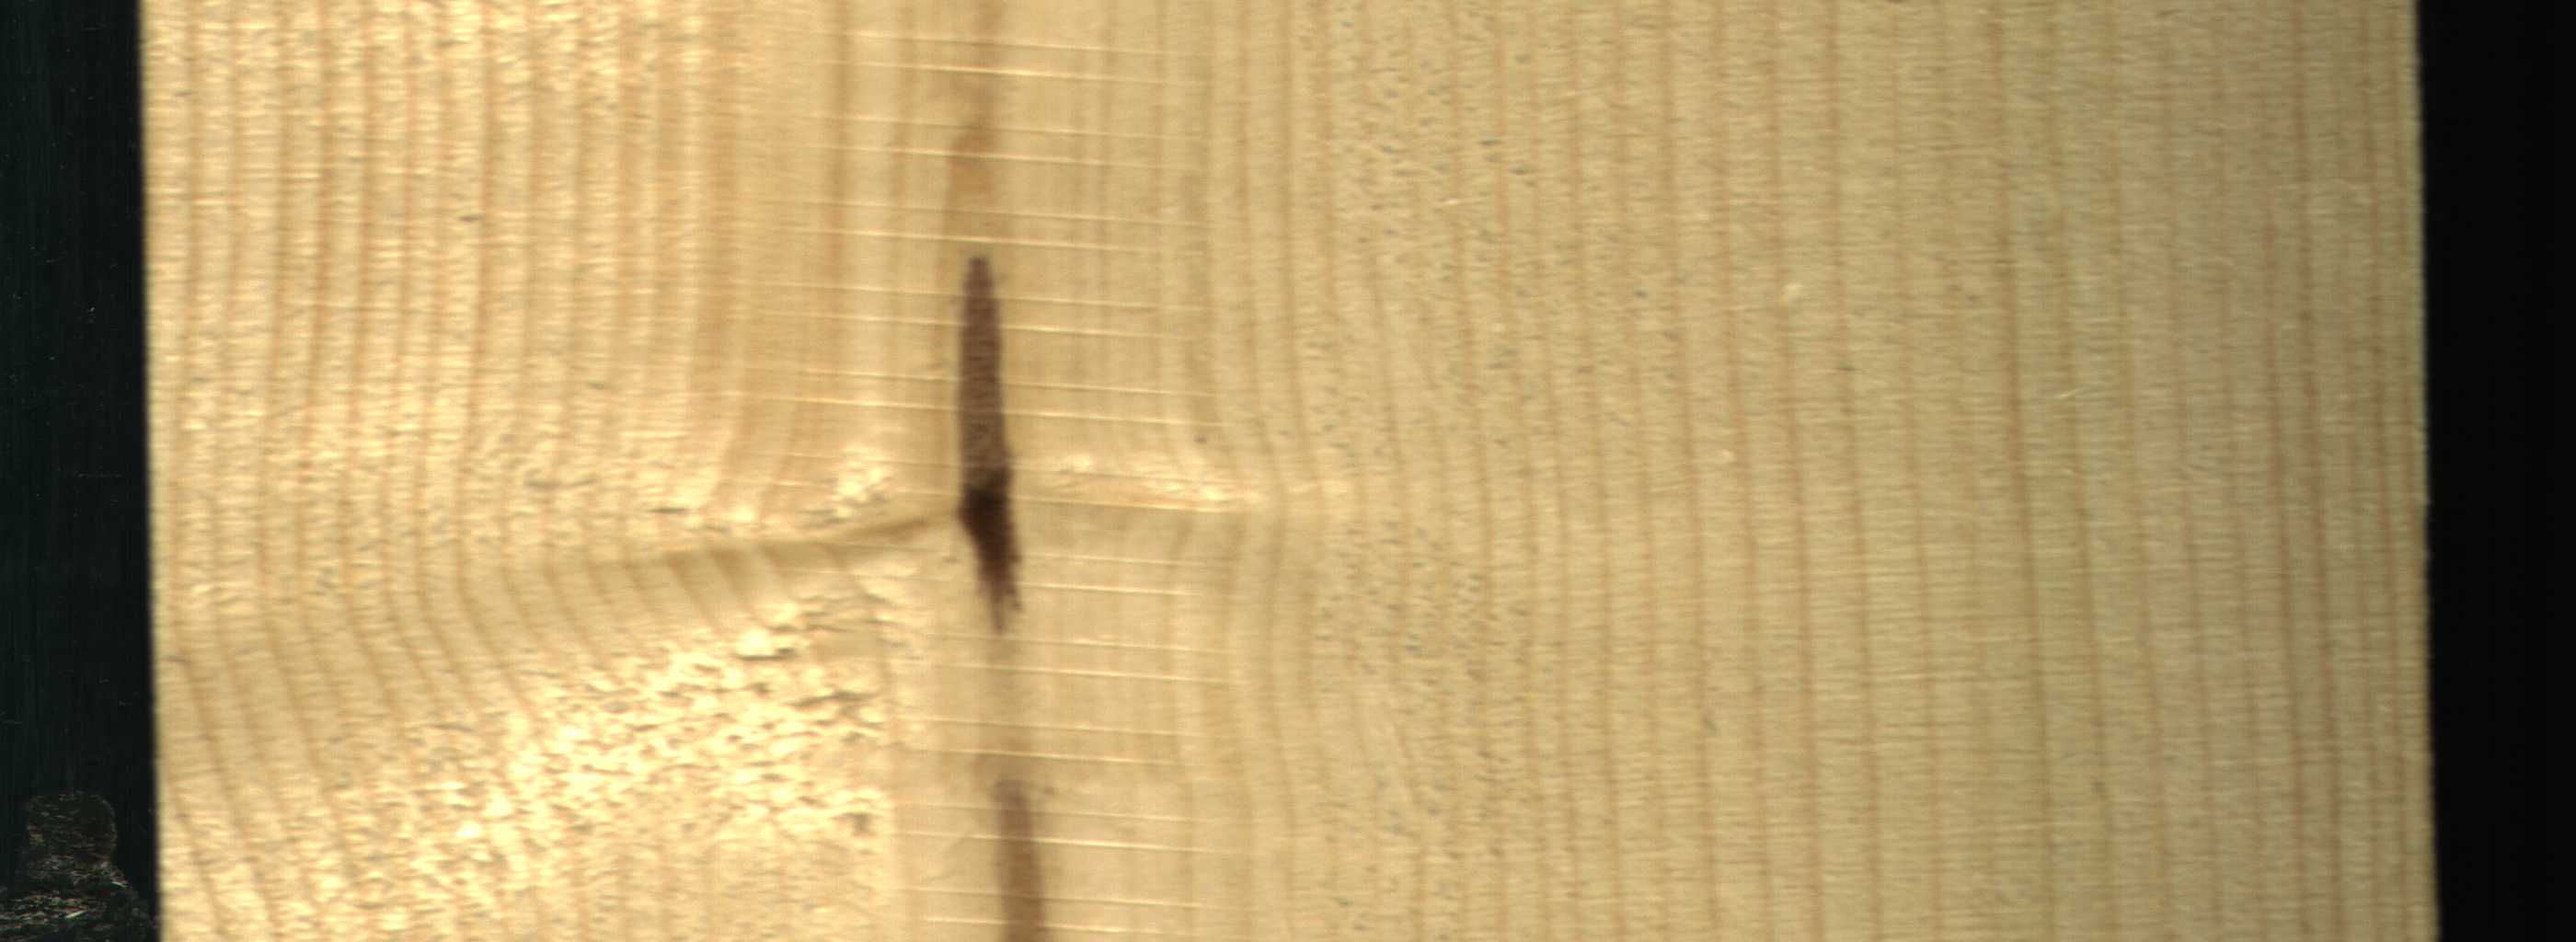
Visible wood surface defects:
Marrow
Marrow